Question: I created successfully an .exe file for my python code. As a .py file, it works like a charm. But when I try to run it from the exe version, I get error as follows:
'''
Traceback (most recent call last):
File "CreateAS.pyw", line 14, in <module>
File "pulp\__init__.pyc", line 33, in <module>
File "pulp\pulp.pyc", line 103, in <module>
File "pulp\solvers.pyc", line 101, in <module>
File "pulp\solvers.pyc", line 59, in initialize
File "ConfigParser.pyc", line 532, in get
ConfigParser.NoSectionError: No section: 'locations'
'''
How can I solve that?
Thanks in advance.
Related Part of My code:

And my Config file:
<URL>
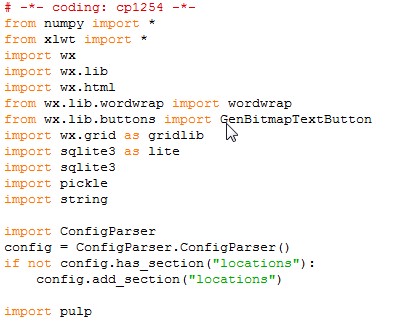
Answer: Ok. I found the solution. There is a solvers.py in Pulp directory. Inside it, I replaced the DIRNAME to the fullpath of the Pulp directory as follows:
'''
if __name__ != '__main__':
DIRNAME = r"C:\Python26\Lib\site-packages\PuLP-1.4.7-py2.6.egg\pulp"
config_filename = os.path.join(DIRNAME,
PULPCFGFILE) else: #run as a script
from pulp import __file__ as fname
DIRNAME = r"C:\Python26\Lib\site-packages\PuLP-1.4.7-py2.6.egg\pulp"
config_filename = os.path.join(DIRNAME,
PULPCFGFILE) cplex_dll_path, coinMP_path, gurobi_path, cbc_path, glpk_path = initialize(config_filename)
'''
But for distribution purposes, You dont need to do the thing above. You should include pulp folder to the project. And add the code below to the top of your project:
'''
import sys
sys.path.append(r"C:\Python26\Lib\site-packages\PuLP-1.4.7-py2.6.egg\pulp")
'''